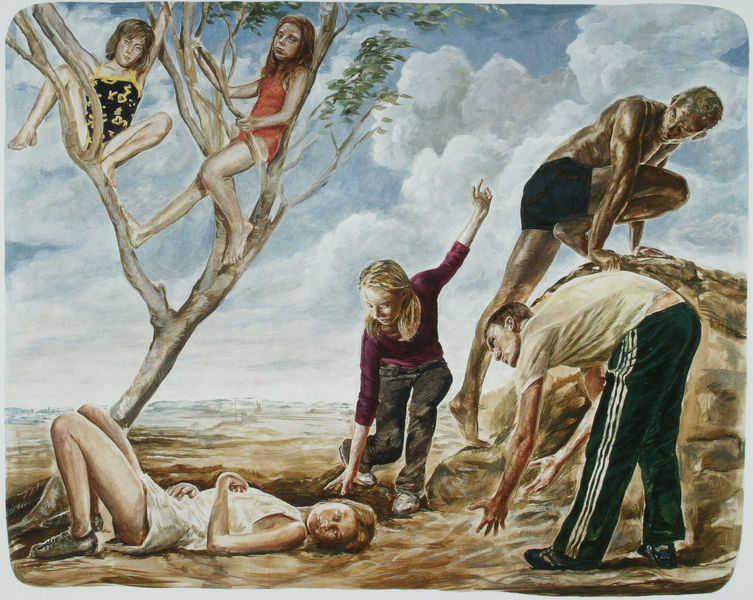
Titel: Untitled (Memory Is No More Than...)
Künstler: Markus Muntean
Standort: Deutschland
Institution: Privatsammlung
Schlagwörter: baum, blau, blätter, felsen, gruppe, hand, himmel, mann, meer, wasser, wolken, landschaft, mädchen, see, äste, bewegung, frau, kleid, männer, weiss, rot, hose, stein, hände, feld, zweige, boden, realismus, kinder, sommer, liegen, übung, jungen, knaben, fels, modern, freizeit, muskeln, sport, spiel, bücken, klettern, steigen, turnen, badeanzug, t-shirt, gymnastik, adidas, ddr, turnhose